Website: apple
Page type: cart
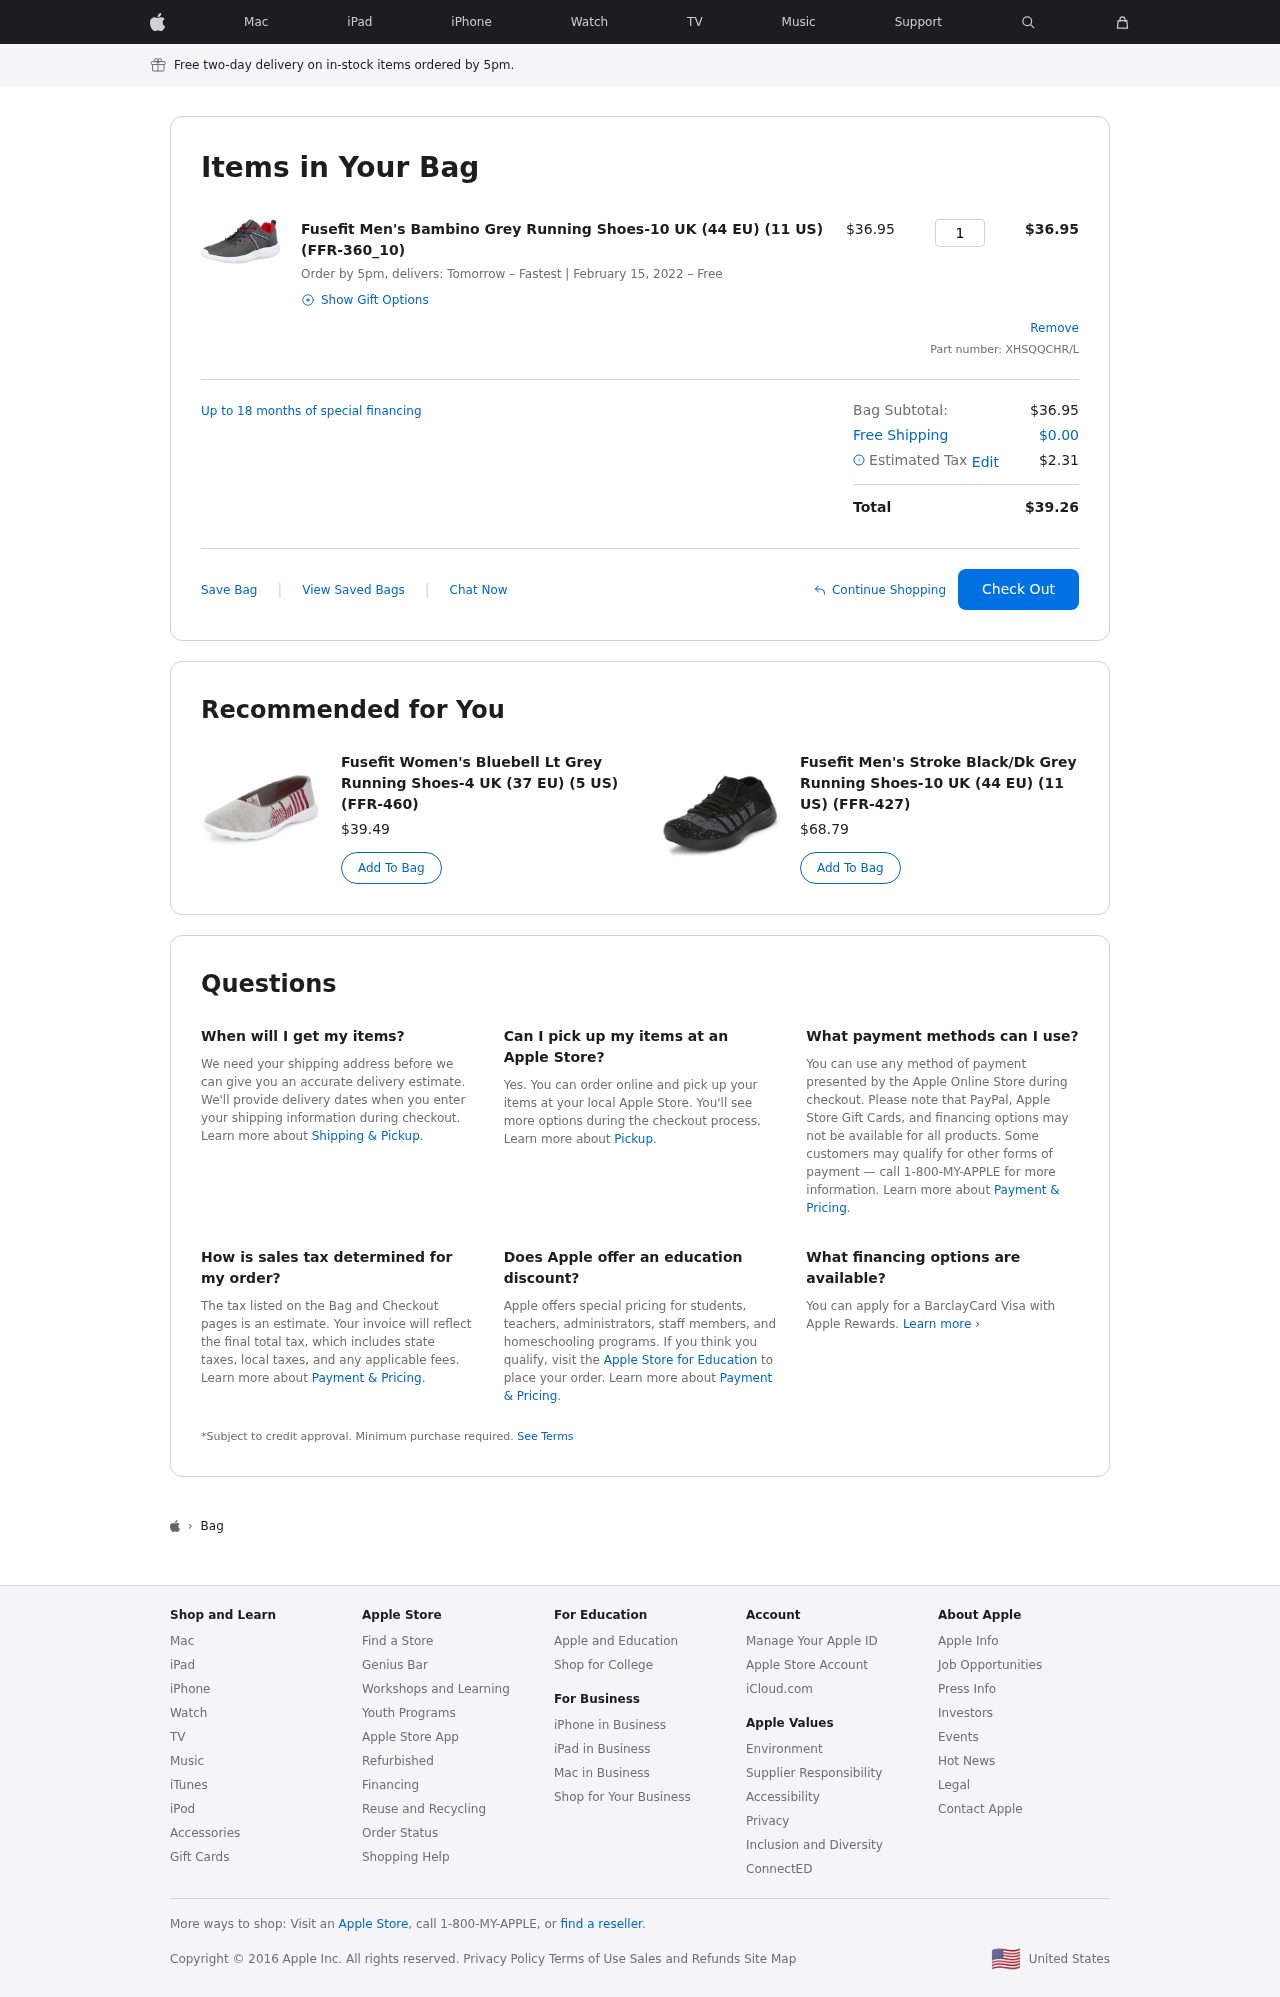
Product elements: key: PRODUCT1_NAME
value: Fusefit Men's Bambino Grey Running Shoes-10 UK (44 EU) (11 US) (FFR-360_10)
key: PRODUCT1_PRICE
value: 36.95
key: PRODUCT1_QUANTITY
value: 1
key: PRODUCT2_NAME
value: Fusefit Women's Bluebell Lt Grey Running Shoes-4 UK (37 EU) (5 US) (FFR-460)
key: PRODUCT2_PRICE
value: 39.49
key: PRODUCT3_NAME
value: Fusefit Men's Stroke Black/Dk Grey Running Shoes-10 UK (44 EU) (11 US) (FFR-427)
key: PRODUCT3_PRICE
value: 68.79
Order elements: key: ORDER_DELIVERY_DATE
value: February 15, 2022
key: ORDER_SUBTOTAL
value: $36.95
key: ORDER_ID
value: XHSQQCHR/L
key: ORDER_SHIPPING_COST
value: $0.00
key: ORDER_TAX
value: $2.31
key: ORDER_TOTAL
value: $39.26